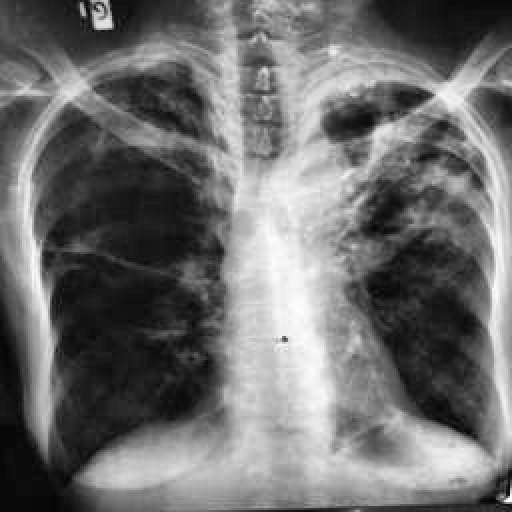
Finding: TUBERCULOSIS